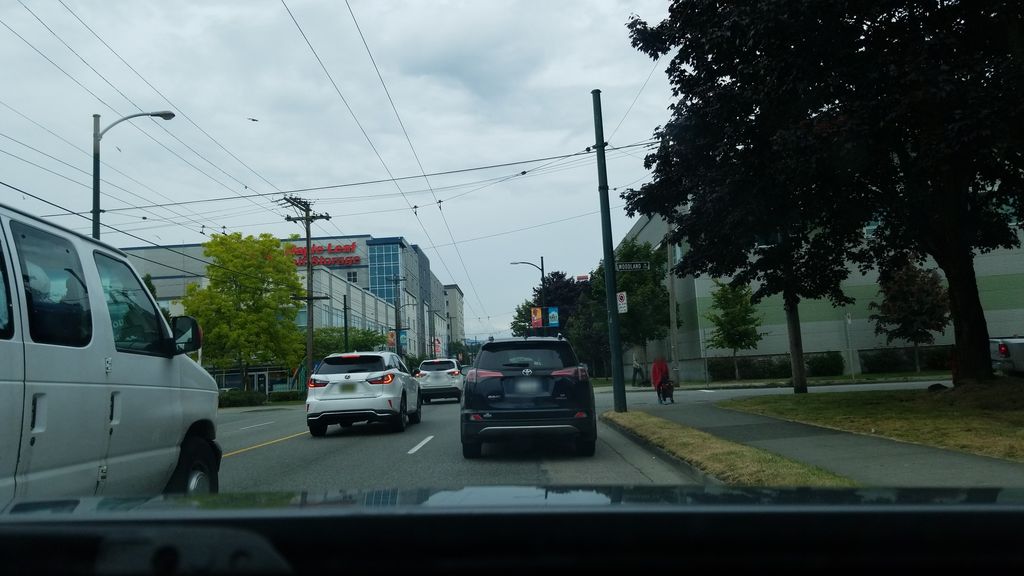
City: vancouver